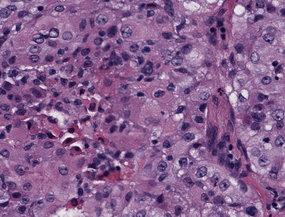
Tumor epithelial tissue: yes
Tumor-associated stroma tissue: yes
Normal tissue: no